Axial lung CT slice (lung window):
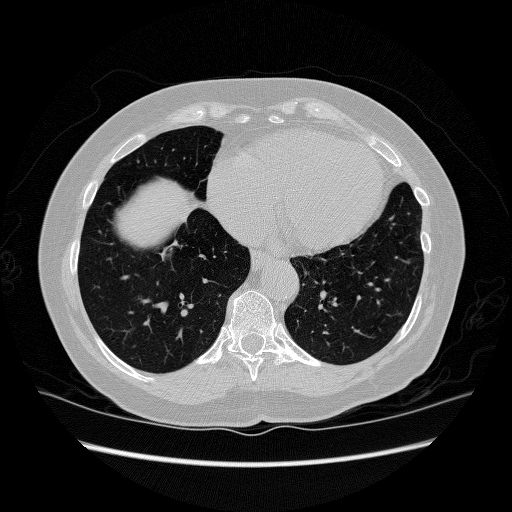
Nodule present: no